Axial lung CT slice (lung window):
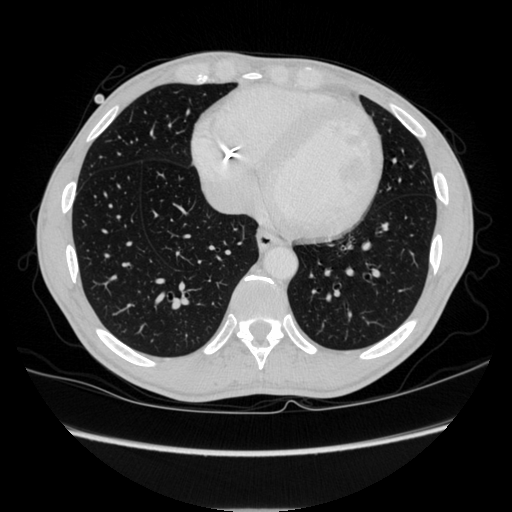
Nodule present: no